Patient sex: M
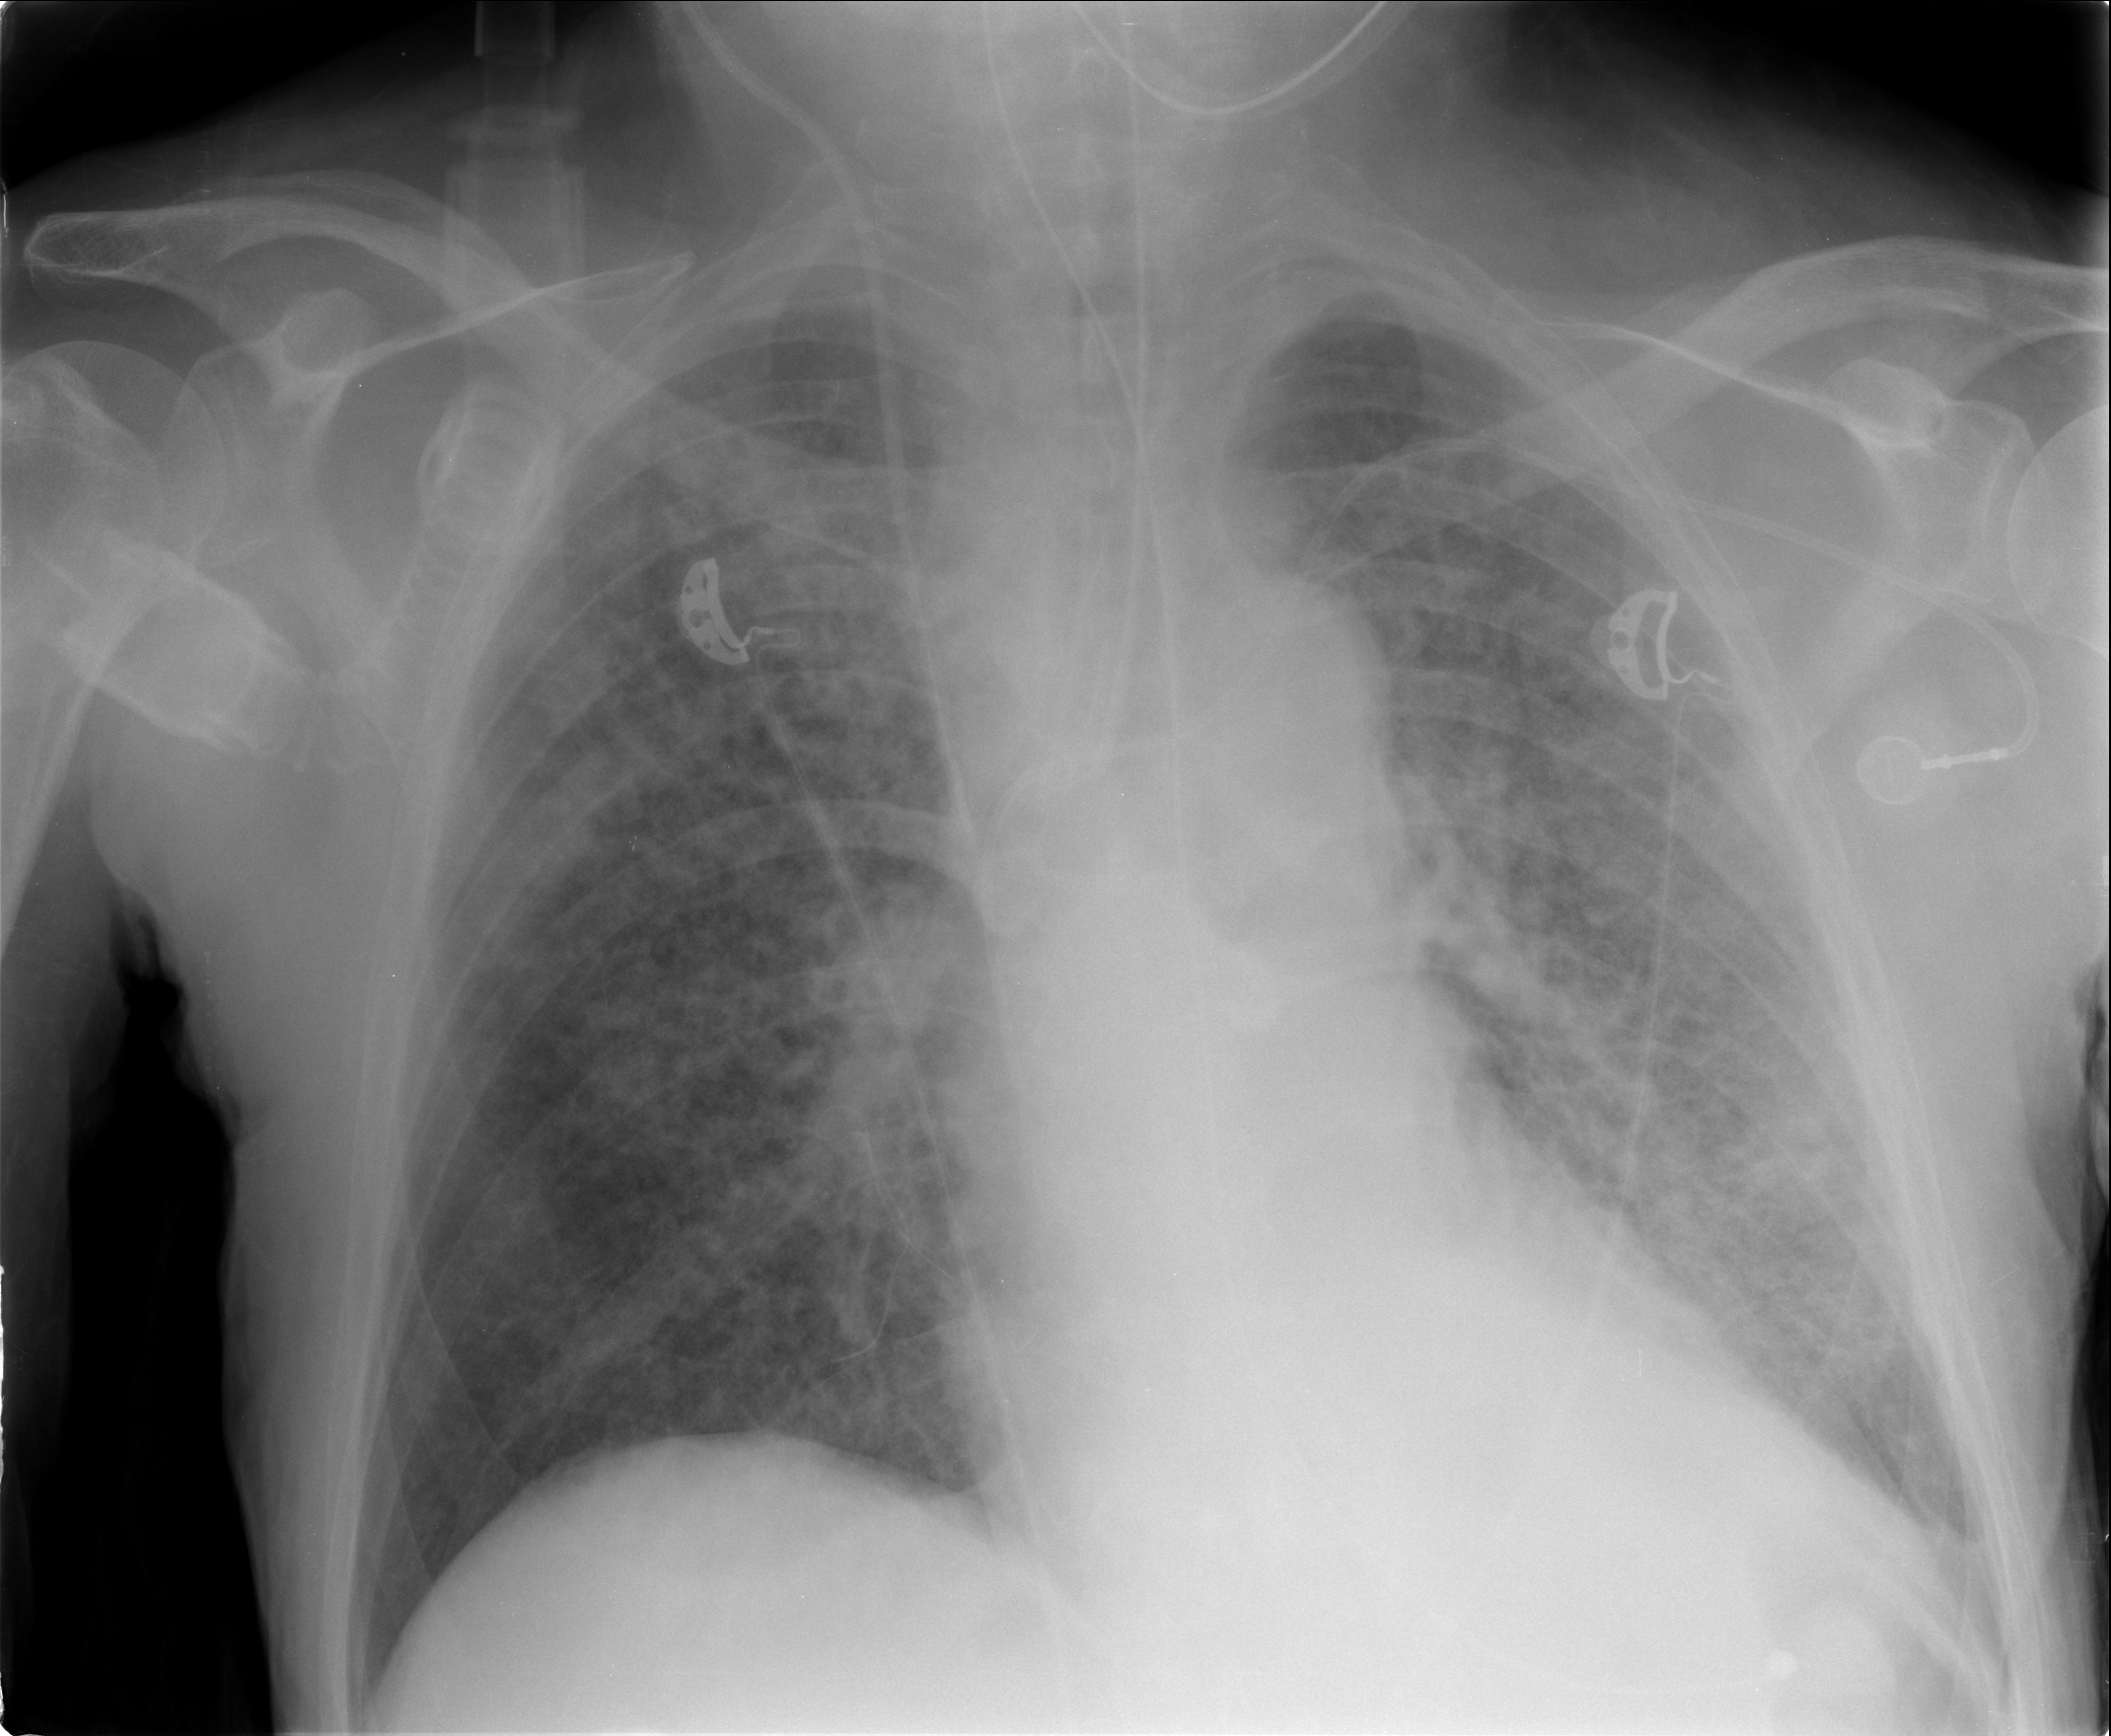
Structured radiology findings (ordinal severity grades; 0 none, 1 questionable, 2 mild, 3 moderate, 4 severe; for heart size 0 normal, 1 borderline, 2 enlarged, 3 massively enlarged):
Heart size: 0
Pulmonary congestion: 0
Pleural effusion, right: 0
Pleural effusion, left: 0
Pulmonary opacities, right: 3
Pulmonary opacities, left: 3
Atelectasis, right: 2
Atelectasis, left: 2